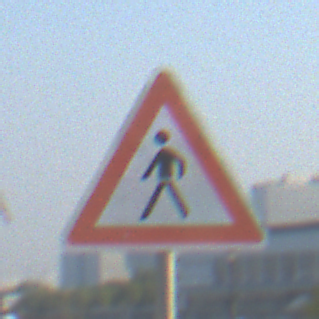
Verkehrszeichen: FussgaengerRechts
Umgebung: Outdoor, Urban
Tageszeit: SunriseSunset
Wetter: Clear
Licht: Natural
Jahreszeit: NotSpecified
Kontrast: MediumContrast